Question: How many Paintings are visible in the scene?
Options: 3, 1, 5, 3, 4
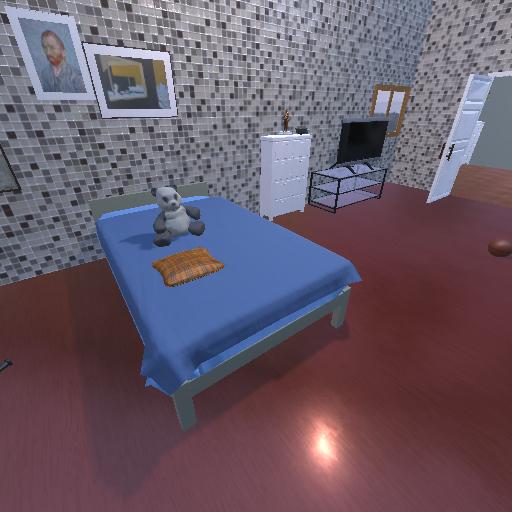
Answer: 3